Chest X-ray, AP view. Patient: 29 years old, sex M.
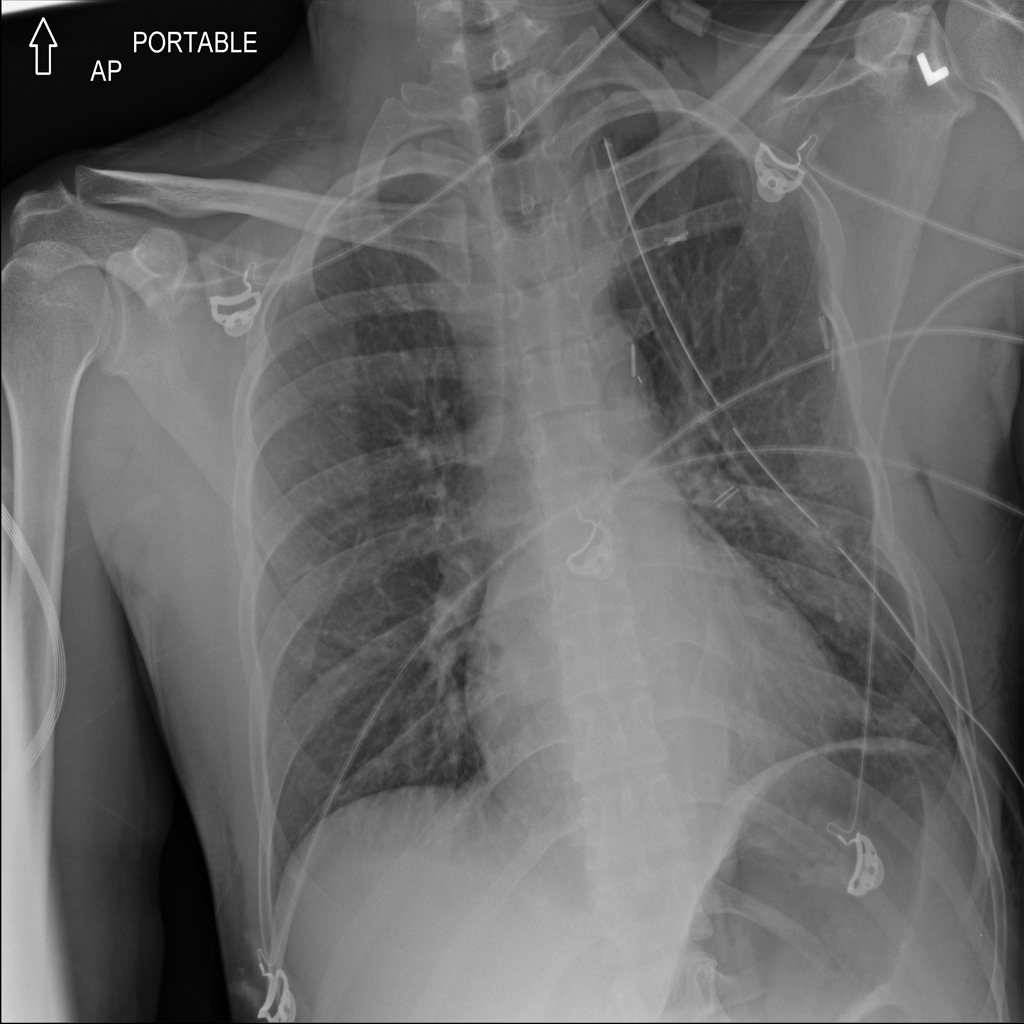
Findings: No Finding